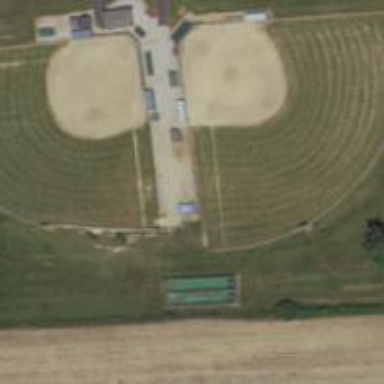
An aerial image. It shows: Baseball pitch for leisure land activities.